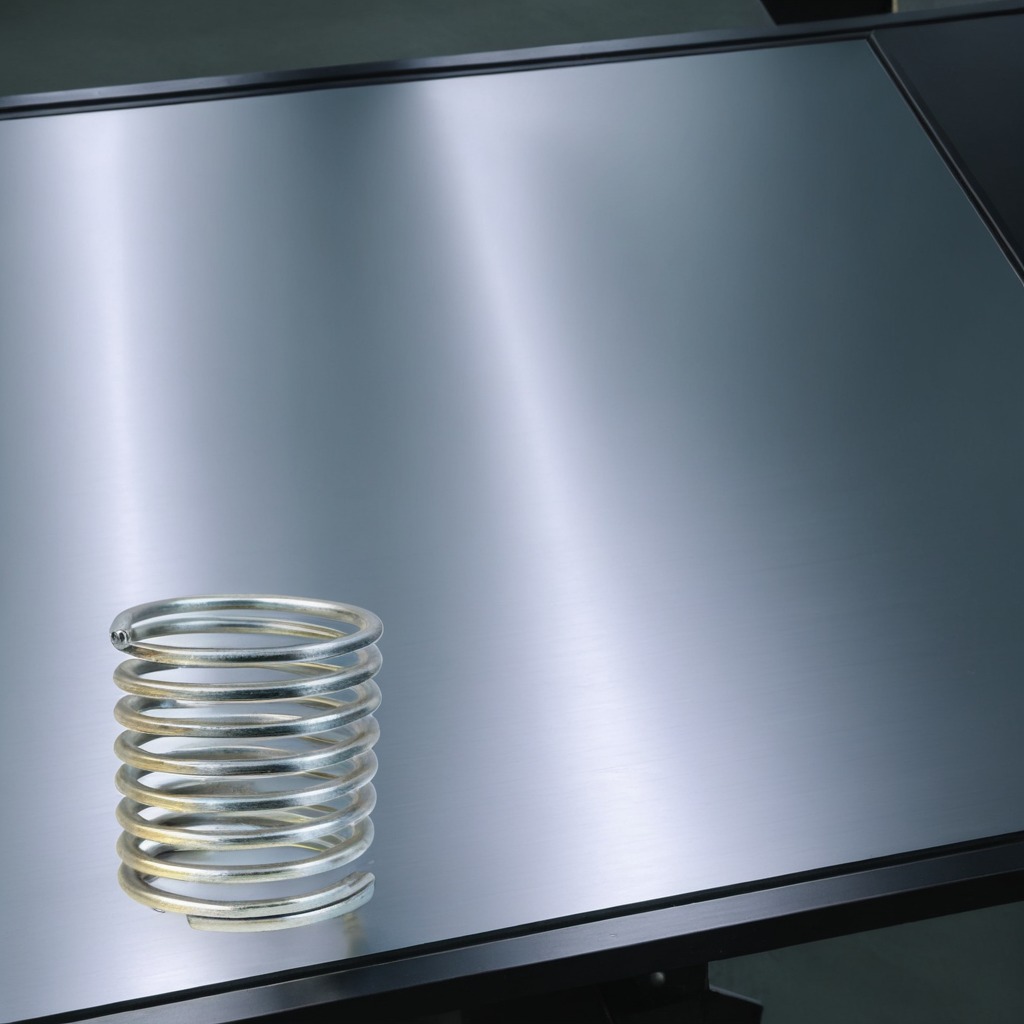
A coiled metal spring is lying on a metal table in a machine shop under fluorescent lights.